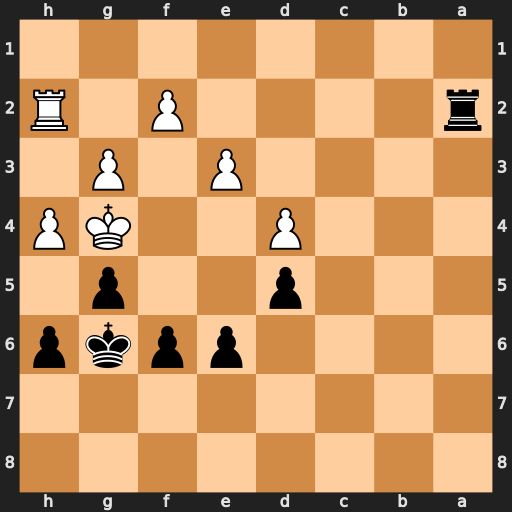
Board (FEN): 8/8/4ppkp/3p2p1/3P2KP/4P1P1/r4P1R/8
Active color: b
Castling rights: -
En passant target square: -
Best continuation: h5+ Kf3 g4+ Kg2 Ra1 Rh1 Rxh1 Kxh1 Kf5